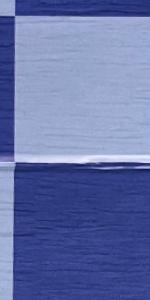
Label: Empty